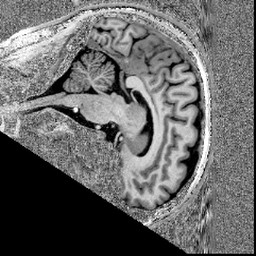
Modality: UNIT1
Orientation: sagittal
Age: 50
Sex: male
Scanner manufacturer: siemens
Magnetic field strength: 7 T
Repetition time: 4.3 s
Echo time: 0.00227 s